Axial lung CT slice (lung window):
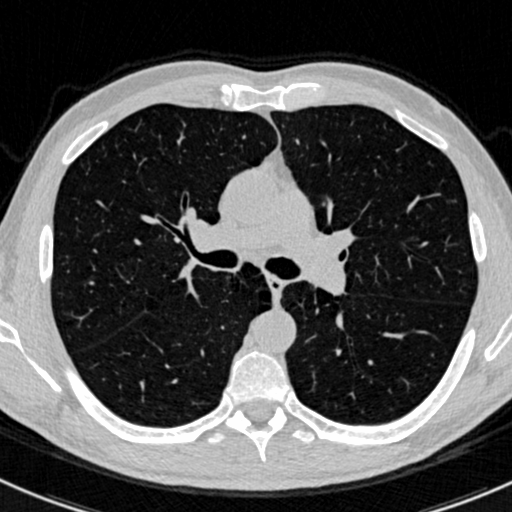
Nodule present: no